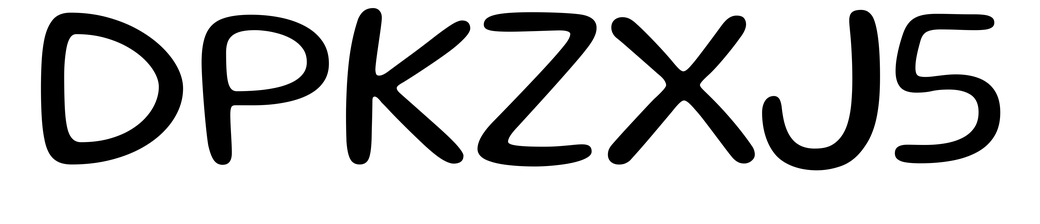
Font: Gluten_Light